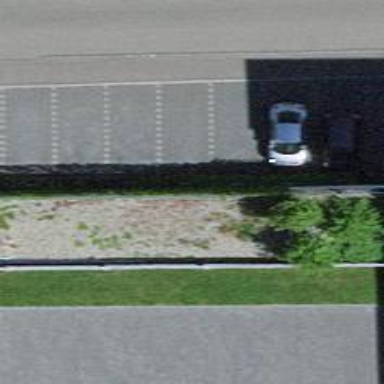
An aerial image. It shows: Street-side parking area.